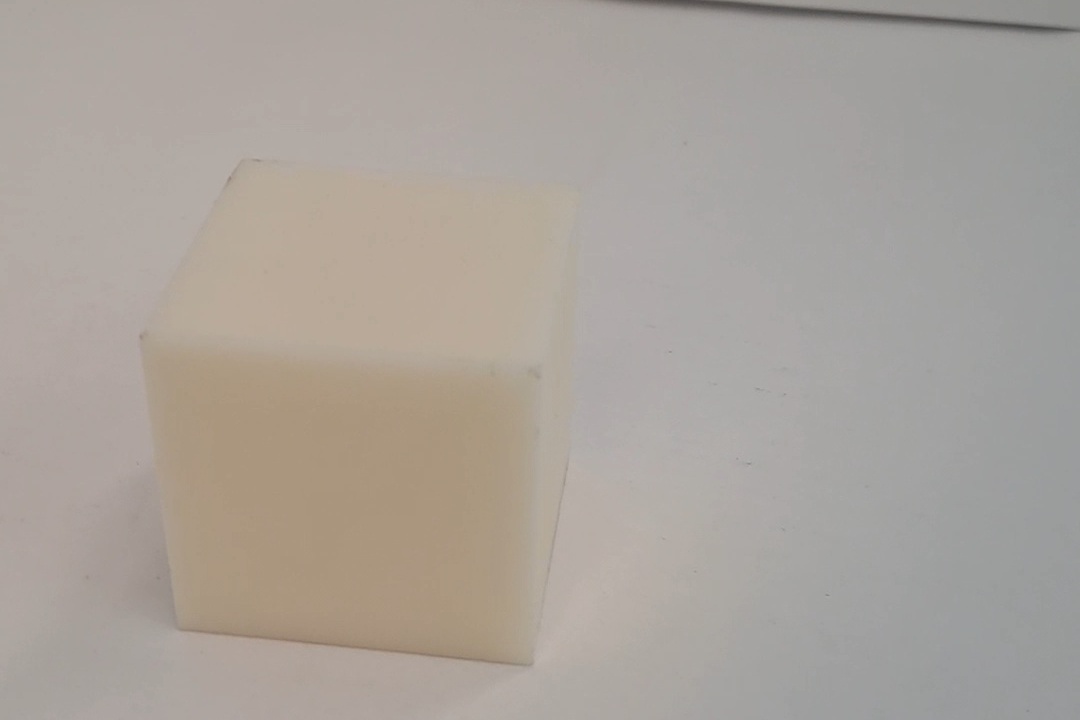
Label: Cuboid